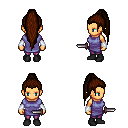
a pixel art fantasy rpg character, female body template, human, tanned skin, chain tabard jacket, magenta pants, brown extra-long topknot hairstyle, white cloth bracers, black shoes, dagger, four views (front, back, left, right), 2x2 character sprite sheet, small pixel art, hard edges, no anti-aliasing